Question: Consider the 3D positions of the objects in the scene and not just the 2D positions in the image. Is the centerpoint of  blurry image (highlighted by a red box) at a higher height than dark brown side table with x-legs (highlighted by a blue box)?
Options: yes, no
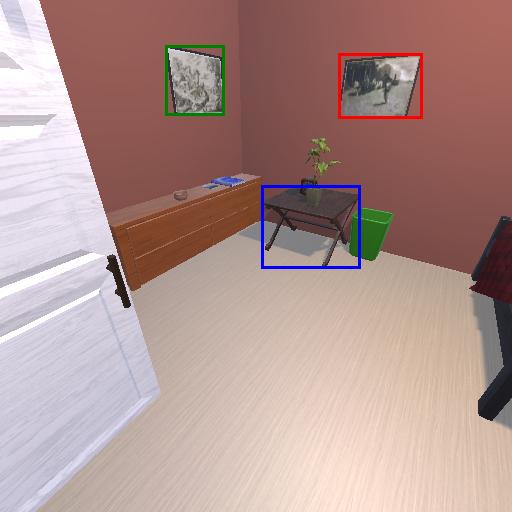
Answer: yes